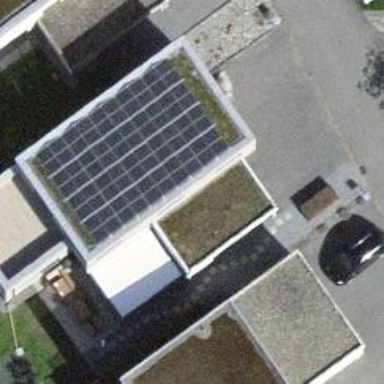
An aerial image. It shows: Solar power generator.